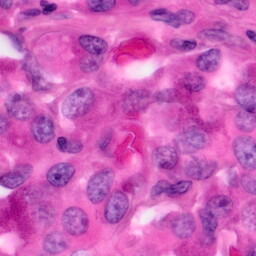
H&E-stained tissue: Pancreatic